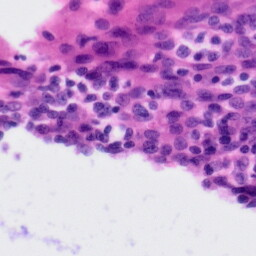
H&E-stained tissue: Tonsil